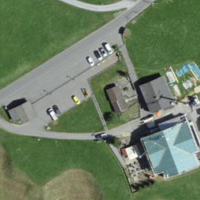
EUNIS habitat code: 55
Species observed at this site:
Pica pica
Corvus corone
Turdus viscivorus
Anas platyrhynchos
Pyrrhula pyrrhula